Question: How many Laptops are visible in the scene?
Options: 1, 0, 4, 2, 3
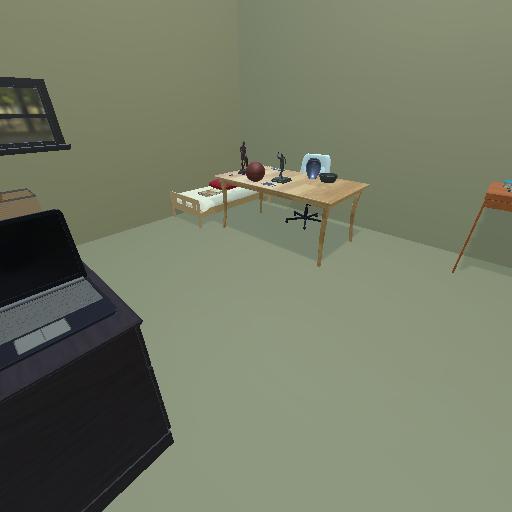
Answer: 1